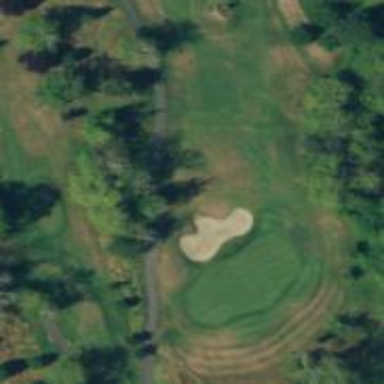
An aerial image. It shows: Footway that resembles golf path.